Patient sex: F
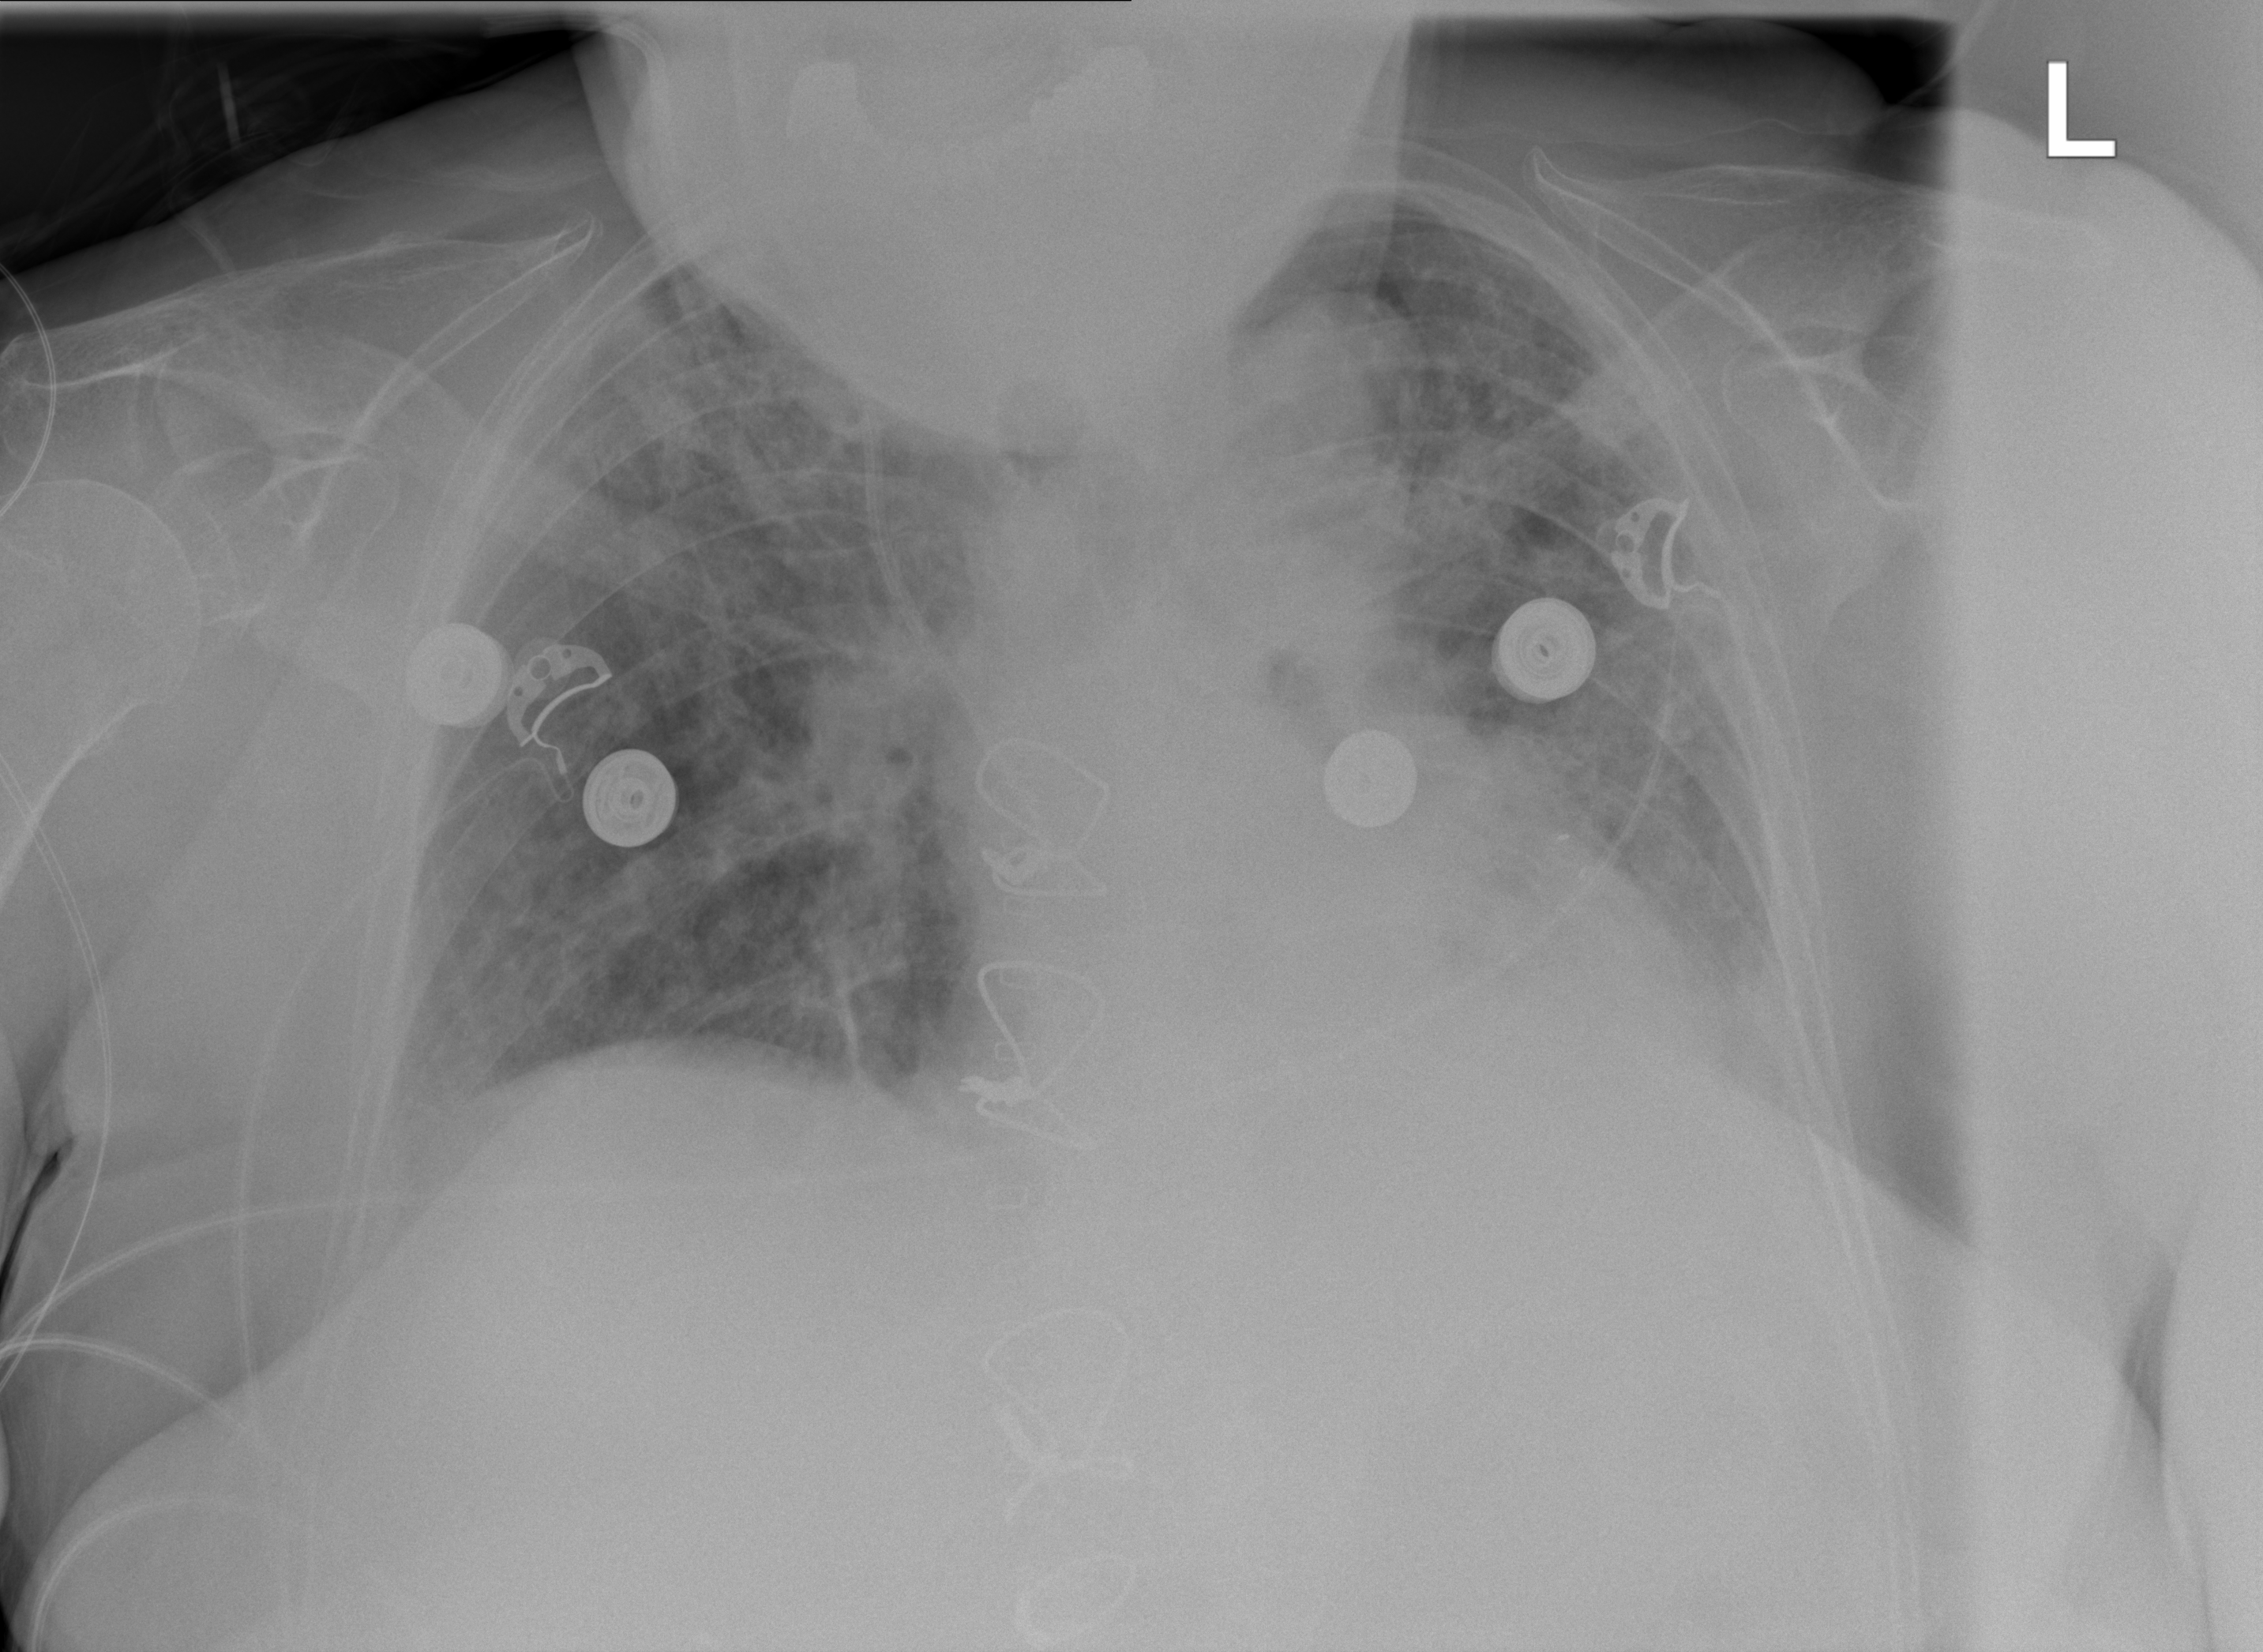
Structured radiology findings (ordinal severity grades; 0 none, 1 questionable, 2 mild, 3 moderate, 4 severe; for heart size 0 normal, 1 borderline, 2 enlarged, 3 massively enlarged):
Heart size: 1
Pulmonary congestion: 1
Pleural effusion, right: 1
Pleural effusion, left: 2
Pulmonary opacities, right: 2
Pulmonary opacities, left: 3
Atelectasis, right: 3
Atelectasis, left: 3